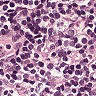
Metastatic tissue present: no